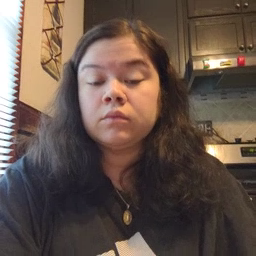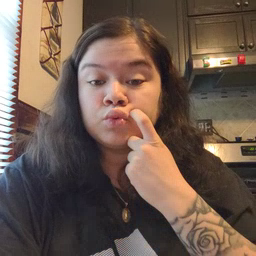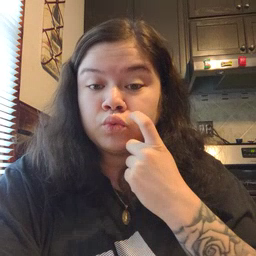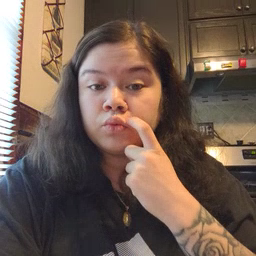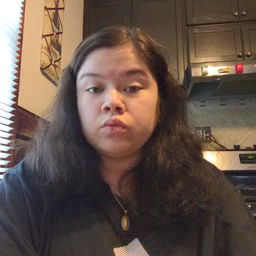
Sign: tooth